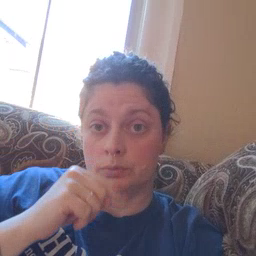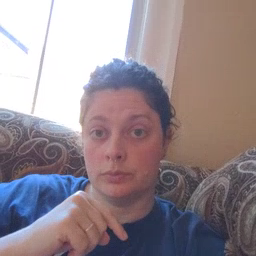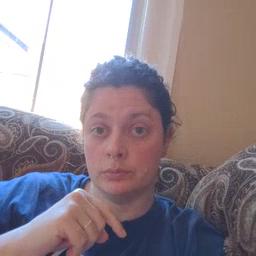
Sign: mouse